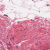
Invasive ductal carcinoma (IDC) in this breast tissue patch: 0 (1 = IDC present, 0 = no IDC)